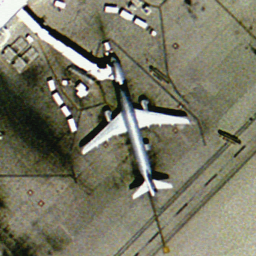
Label: airplane